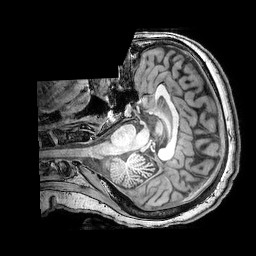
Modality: T1w
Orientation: axial
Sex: female
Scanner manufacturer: philips
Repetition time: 0.008261 s
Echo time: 0.00379 s